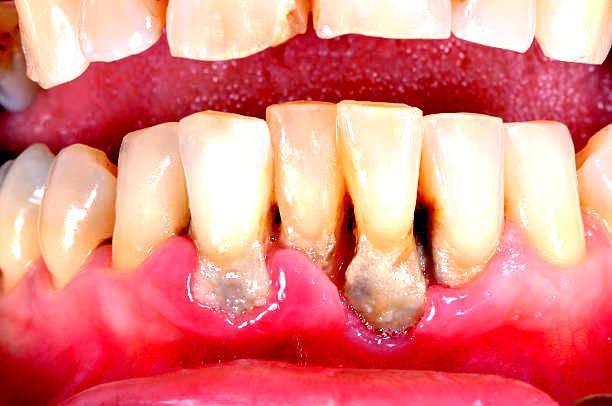
Condition: Gingivitis